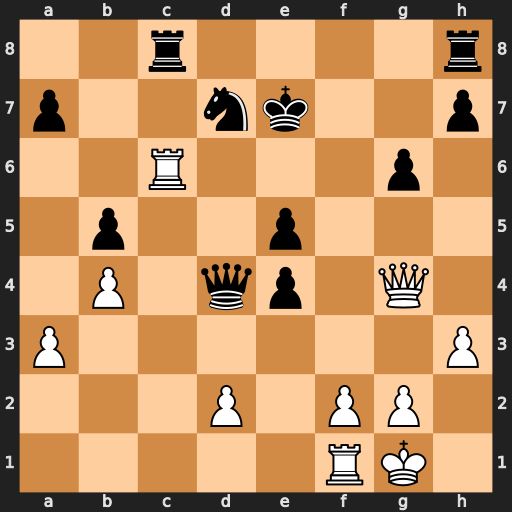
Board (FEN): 2r4r/p2nk2p/2R3p1/1p2p3/1P1qp1Q1/P6P/3P1PP1/5RK1
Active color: w
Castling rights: -
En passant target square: -
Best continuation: Qe6+ Kd8 Rd6 Qxd6 Qxd6